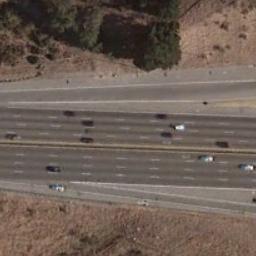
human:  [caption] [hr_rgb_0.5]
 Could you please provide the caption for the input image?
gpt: A bifurcated freeway goes through the wasteland with some trees and some cars are driving on freeways .

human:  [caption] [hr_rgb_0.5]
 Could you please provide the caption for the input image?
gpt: The freeway goes through the bare land with some cars .

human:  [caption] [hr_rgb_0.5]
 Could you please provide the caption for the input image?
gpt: There are two big trucks on the highway .

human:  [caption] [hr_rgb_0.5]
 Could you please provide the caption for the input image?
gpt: The freeway is surrounded by a large desert with some vegetation on the desert and many cars on the freeway .

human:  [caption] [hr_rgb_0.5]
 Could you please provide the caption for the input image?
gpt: There are brown bare land and some bushes beside the freeway .